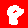
Digit: 8